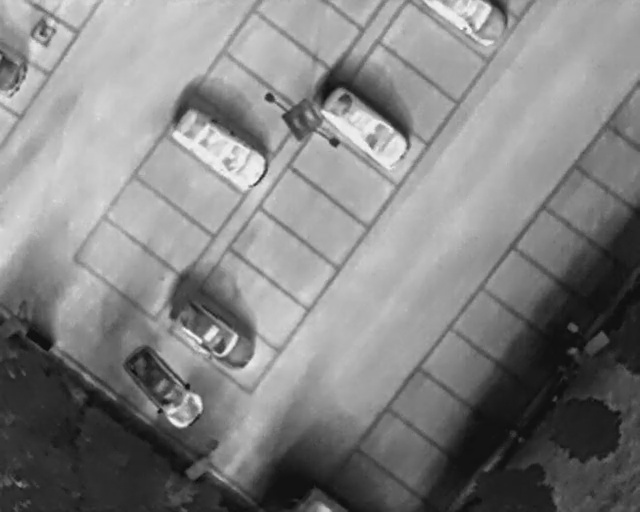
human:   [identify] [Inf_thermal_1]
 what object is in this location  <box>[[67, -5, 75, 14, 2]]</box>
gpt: <ref>1 large car at the top right</ref>